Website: macys
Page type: billing-address
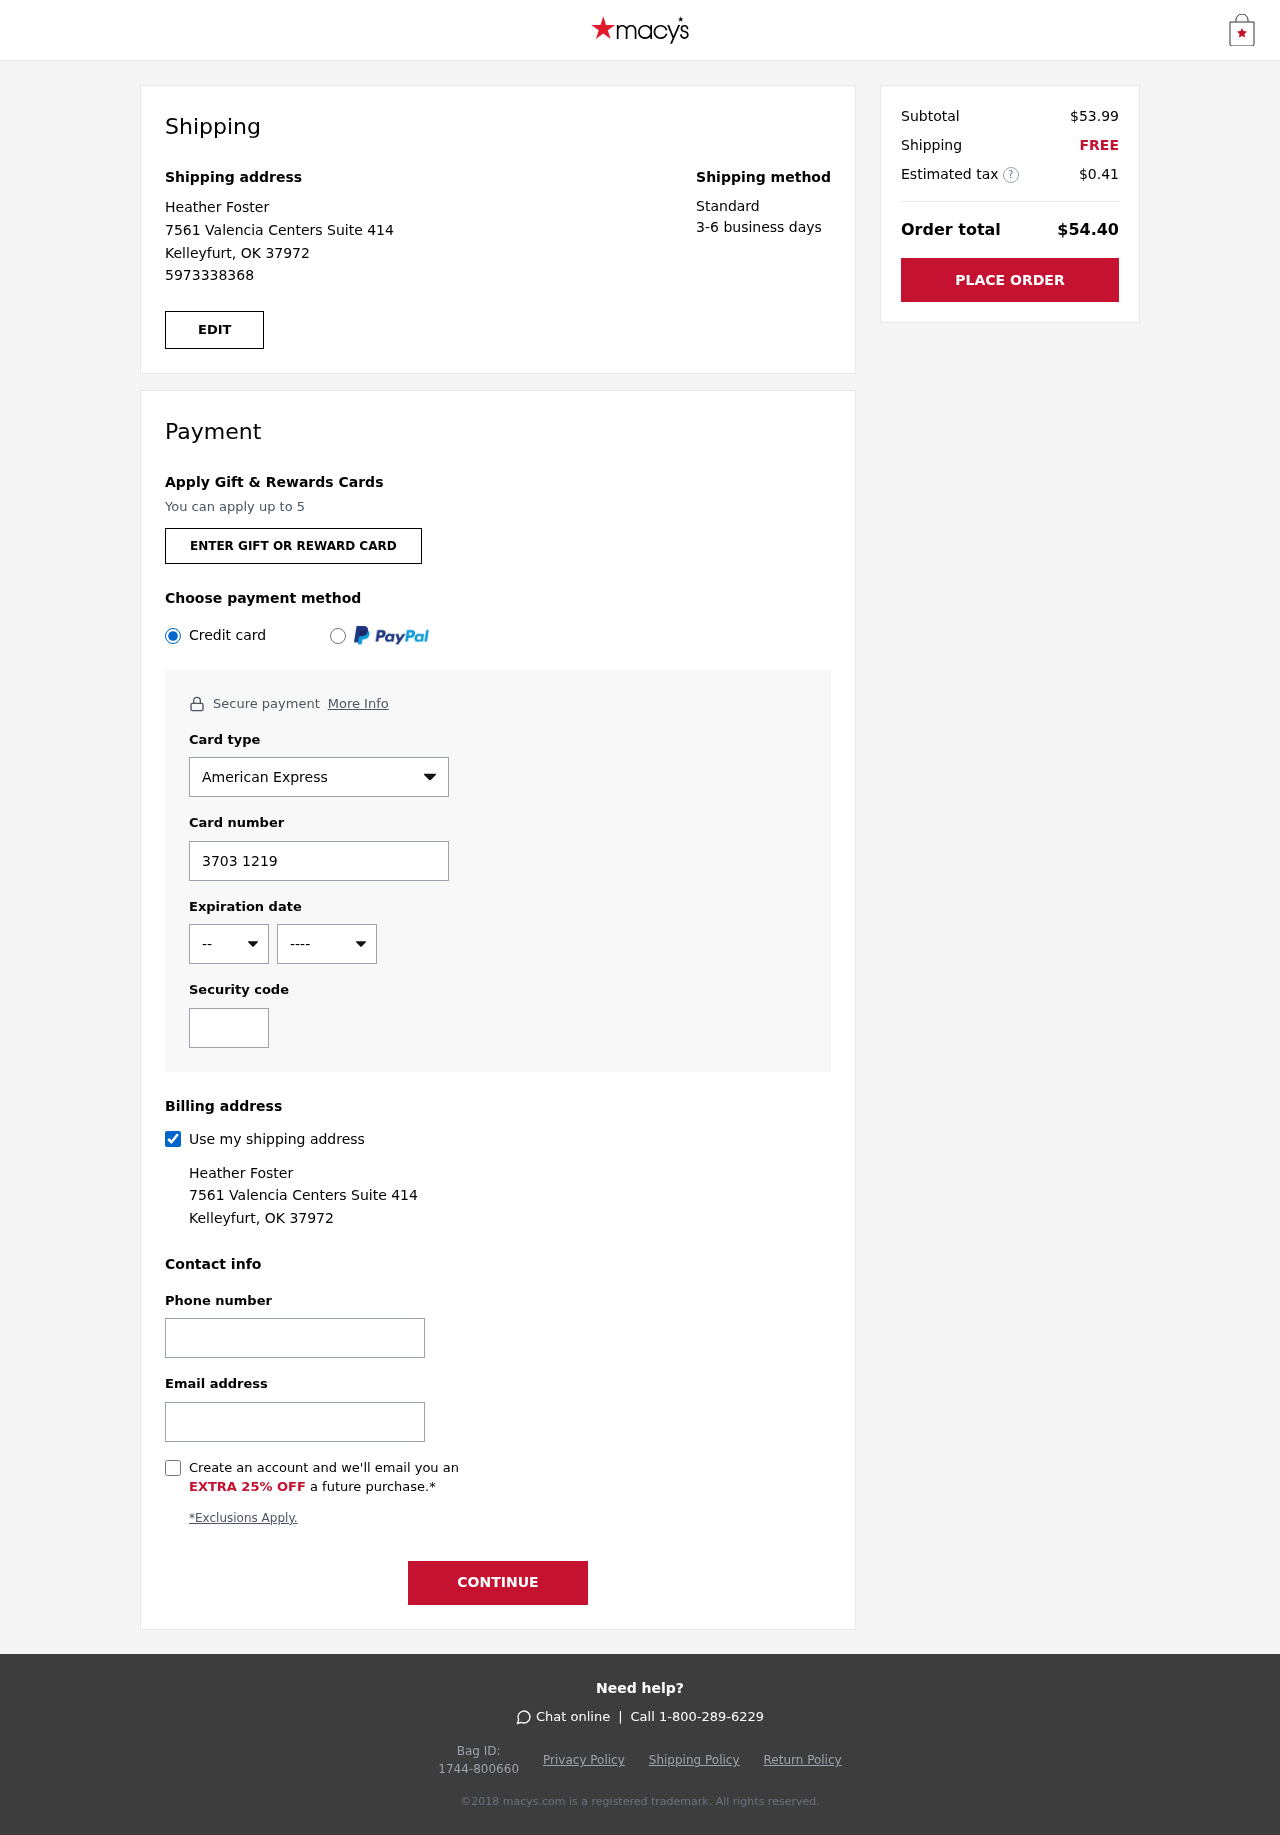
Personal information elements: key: PII_CARD_CVV
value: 7095
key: PII_CARD_EXPIRY_MONTH
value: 09
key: PII_CARD_EXPIRY_YEAR
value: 28
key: PII_CARD_NUMBER
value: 3703 1219 7825 780
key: PII_CARD_TYPE
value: American Express
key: PII_EMAIL
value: heather.foster@gmail.com
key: PII_FULLNAME
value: Heather Foster
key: PII_PHONE
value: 5973338368
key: PII_STREET
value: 7561 Valencia Centers Suite 414
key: PII_CITY_STATE_ZIP
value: Kelleyfurt, OK 37972
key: PII_FIRSTNAME
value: Heather
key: PII_LASTNAME
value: Foster
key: PII_FULLNAME2
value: Heather Foster
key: PII_FULLNAME3
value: Heather Foster
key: PII_FIRSTNAME2
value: Heather
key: PII_FIRSTNAME3
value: Heather
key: PII_LASTNAME2
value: Foster
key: PII_LASTNAME3
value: Foster
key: PII_FIRSTNAME_DERIVED
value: Heather
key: PII_LASTNAME_DERIVED
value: Foster
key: PII_FULLNAME_DERIVED
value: Heather Foster
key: PII_NAME_FULL_DERIVED
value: Heather Foster
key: PII_STREET2
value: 7561 Valencia Centers Suite 414
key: PII_PHONE2
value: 5973338368
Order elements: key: ORDER_SUBTOTAL
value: $53.99
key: ORDER_SHIPPING_COST
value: FREE
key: ORDER_TAX
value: $0.41
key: ORDER_TOTAL
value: $54.40